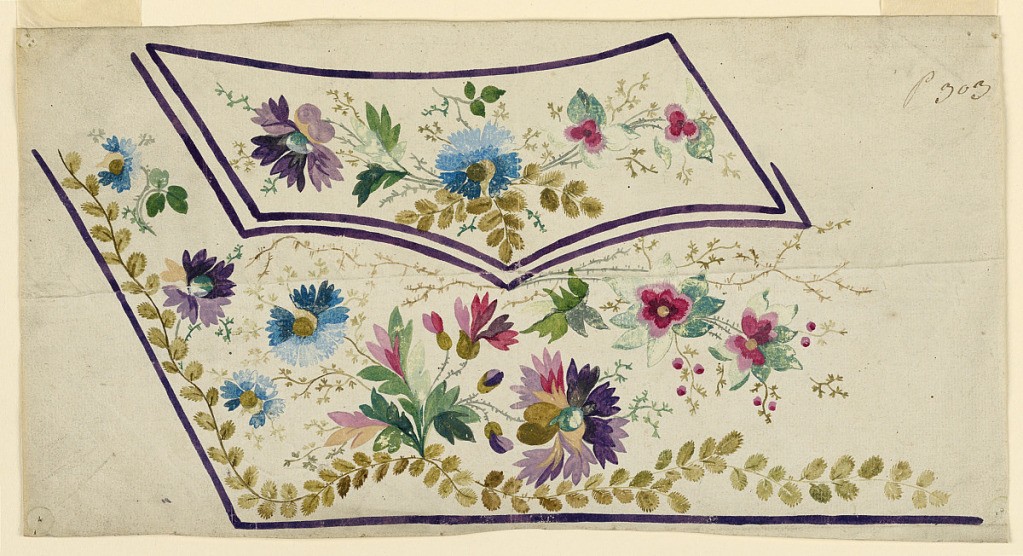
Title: Design for a Waistcoat
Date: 1780-1790
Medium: Various gouaches on paper
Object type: Drawing
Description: Design for the embroidery of the left bottom part of a man's waistcoat. Lilac edges. The flap of the pocket is decorated with a bunch of flowers, the field with flower boughs. Most blossoms are in the scheme of carnations. Undulated leaf boughs are shown beside the edge of the waistcoat.